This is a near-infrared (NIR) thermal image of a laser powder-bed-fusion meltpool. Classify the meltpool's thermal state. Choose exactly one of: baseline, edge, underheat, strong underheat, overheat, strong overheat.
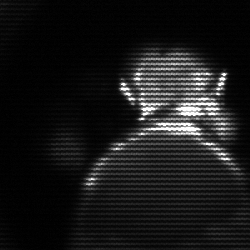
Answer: baseline